Question:
Hi,
Could someone please help me with parse.com querying and calculating.
I want to calculate the total sum of a column (DEBT) in parse.com from my localDatastore, or from web if first option is not possible.
I have tried storing the elements in an array-list but without success.
So how do I do that?
Thanks in advance ;)
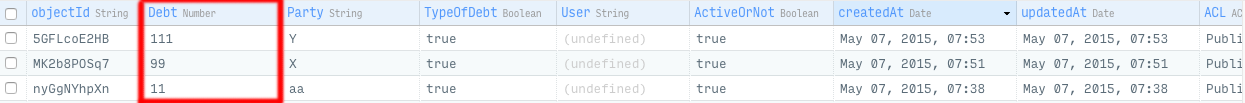
Answer: Parse does not support 'SUM' queries. Here is the <URL>.
Anyway, you need to use cloud code or to get all rows to achieve what you want (sadly) client-side.
On client-side, make a 'ParseQuery.findInBackground()' request and go through all items, adding values to make the 'SUM' client-side.
'''
new ParseQuery<Whatever>("WHATEVER")
.findInBackground(new FindCallback<Whatever>() {
@Override
public void done(List<Whatever> list, ParseException e) {
// check for ParseException
Integer sum = 0;
for (final Whatever whatever : list) {
sum += (Integer) whatever.get("Debt");
}
// there is your SUM
}
});
'''